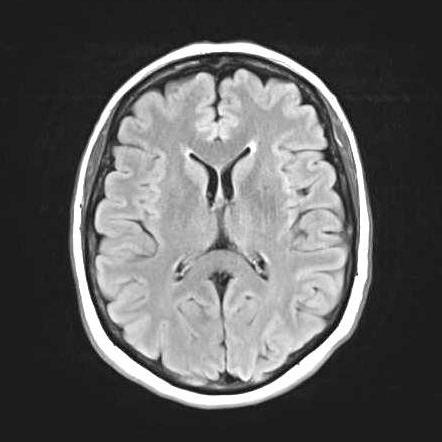
Label: notumor